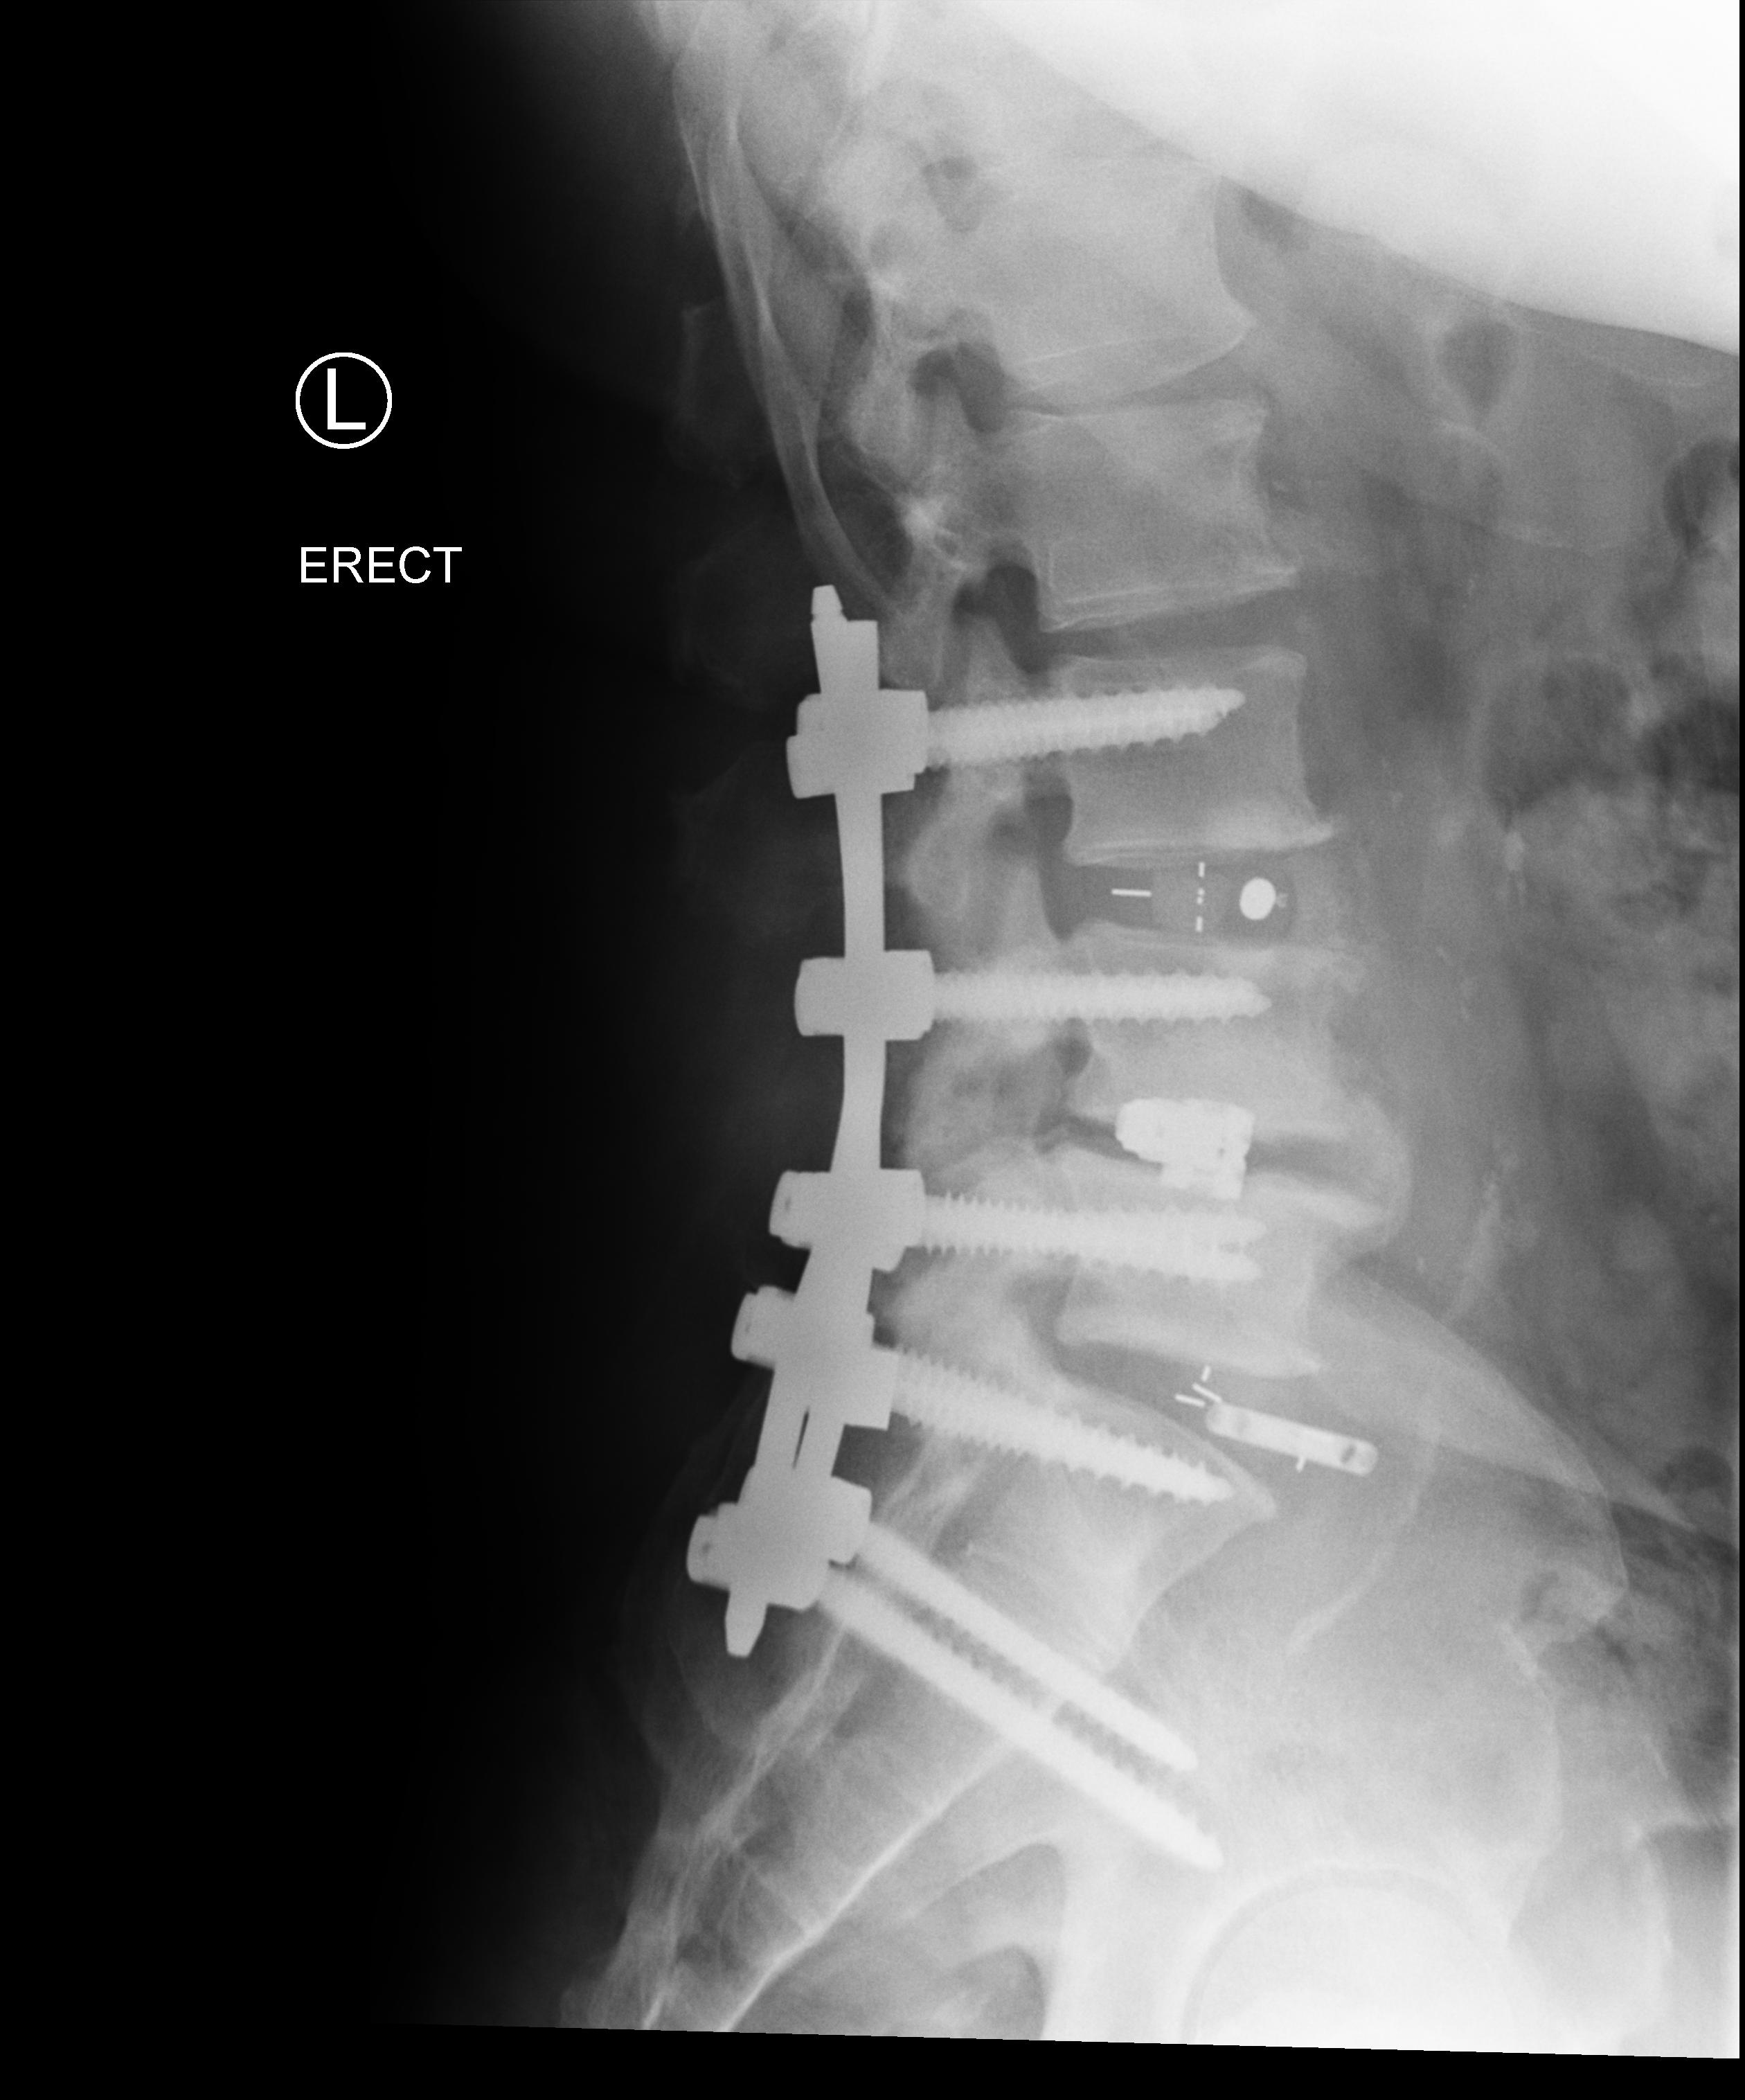
View: LATERAL
Implant manufacturer: medtronic solera